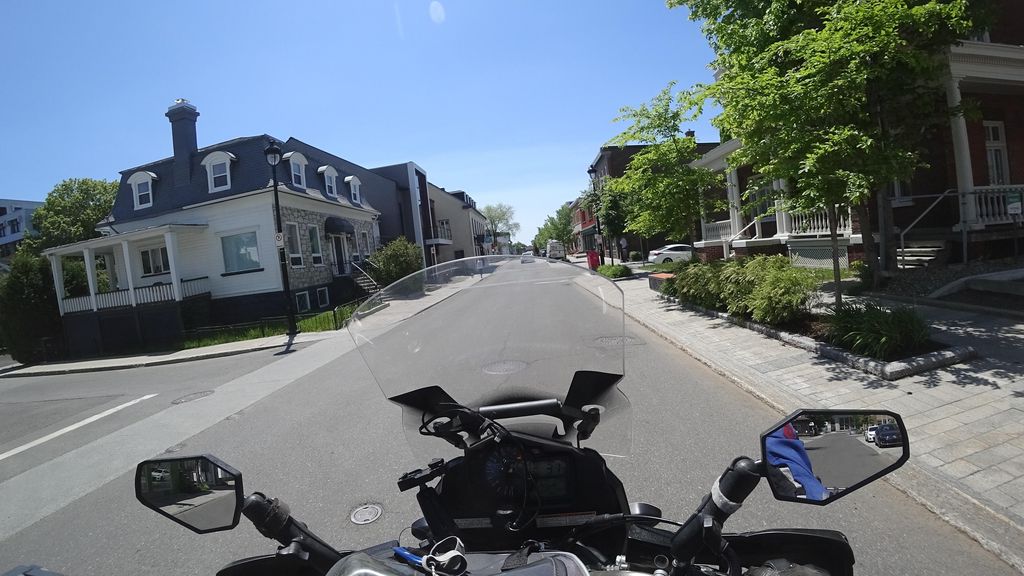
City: quebec_city